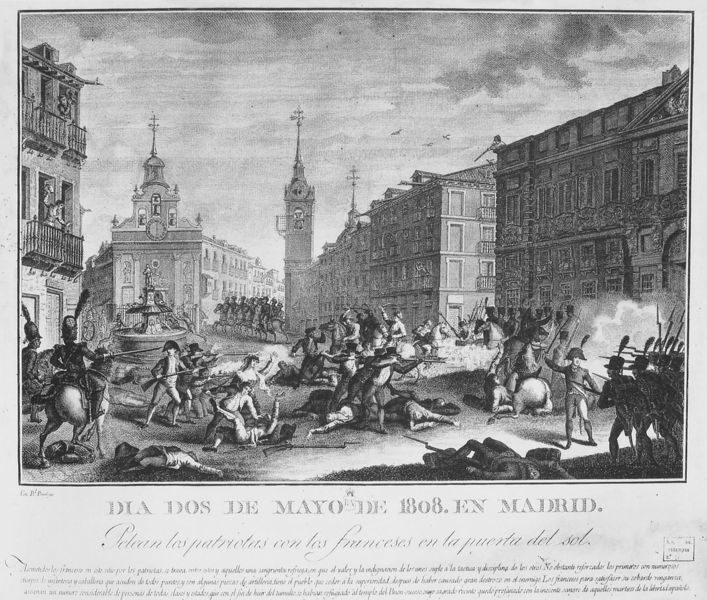
Titel: Die Patrioten kämpfen bei der Porta del Sol gegen die Franzosen
Künstler: Tomas Lopez Enguidanos
Institution: Madrid, Biblioteca Nacional
Schlagwörter: himmel, kampf, weiß, wolken, menschen, stadt, fenster, frankreich, grau, schwarz, zeichnung, gebäude, tiere, federn, häuser, vögel, kirche, rauch, brunnen, pferd, pferde, reiter, turm, chaos, balkon, schrift, fassade, fassaden, zwei, tag, platz, franzosen, krieg, schlacht, soldaten, kirchen, straßen, kreuz, türme, druck, radierung, militär, revolution, waffen, zeitung, schläge, tote, napoleon, armee, gewehr, marktplatz, etagen, mai, kriche, hauptplatz, bürgerkrieg, kämpfe, madrid, nachrichten, 1808